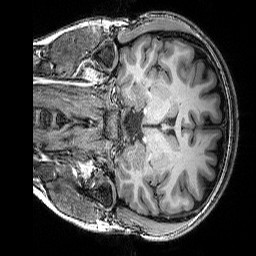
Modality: T1w
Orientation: coronal
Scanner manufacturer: siemens
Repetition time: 2.25 s
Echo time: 0.00418 s